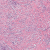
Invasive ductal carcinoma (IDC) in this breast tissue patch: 0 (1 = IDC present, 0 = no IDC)